Question: I'm using the .clone() function of jQuery Mobile to clone a div in a form so I can have repeatable sections, but now I have a problem with nested selects.
Once the div is cloned and the nested selects are updated with the new id, something strange happens after the next 'refresh'.
What happens is very strange, the select just double and place itself inside the existing select, so the result is this:

The browser is Safari, I've not made any test with other browser because I only need this code working on Safari.
What I do to clone the div is:
'''
var div = $.mobile.activePage.find('.repeatable').last().clone();
'''
to clone, then I update the IDs:
'''
var newValue = pid +'-' + index;
$(this).attr('id', newValue);
$("label[for='"+ old +"']").attr('for', newValue);
'''
and, at the end, I refresh all selects to have the right value selected once .val() is called:
'''
if ($(this).data('role') === 'select') {
$(this).selectmenu();
$(this).selectmenu('refresh');
}
'''
The problem happens when the last part of the code is called. Before the select shows correctly, but doesn't work properly, once the select is refreshed, it starts working in the right way, but the UI is messed because has been doubled and placed as child of the original element.
I add the div in the following way, before the clone button:
'''
$('#clone_button').before(div);
'''
What can be the origin of this problem?
It looks like this could be a bug of jQuery Mobile: <URL>.
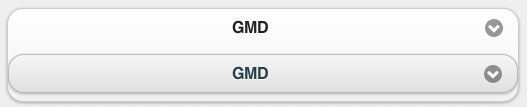
Answer: I finally found out a workaround to this problem.
At the moment, clones of expandable items are not supported by jQuery mobile.
The only way to do this, is to edit and fix manually the cloned div, deleting style items around selects and isolating them.
What we've to do is pretty simple, but tricky:
- 'ui-select'- 'SELECT'- 'SELECT''ui-select'- 'ui-select'- - 'trigger('create')'
It's messy, but it works.
I've updated the <URL>
P.S. If you're using labels you've to save them somewhere and re-append them in the correct position.